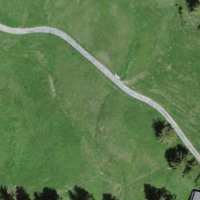
EUNIS habitat code: 26
Species observed at this site:
Gentiana brachyphylla